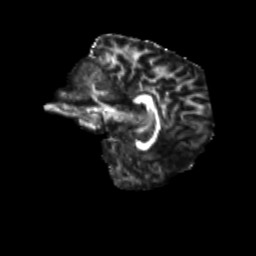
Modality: FA
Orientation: sagittal
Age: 11
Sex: male
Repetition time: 9.512 s
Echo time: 0.089 s